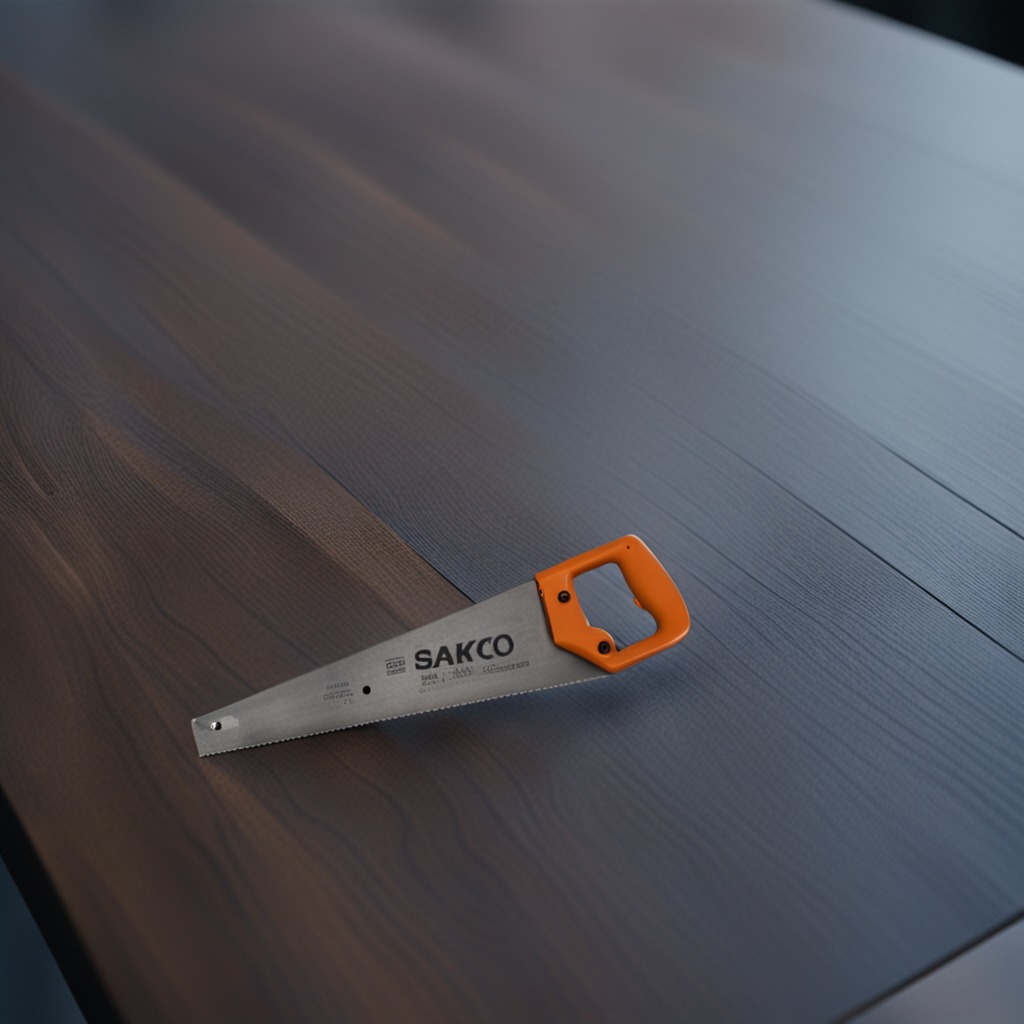
A metal saw is lying on the old table.